Question: I'm trying to insert dates with events in the database, first I populate table with dates and textarea,
as seen in the image,. After filling the textarea, you will hit submit to save the events in the database, only the textarea with value is suppose to be stored but what is happening, all the dates is saving even without events input.
Below is the codes for saving in the database.
'''
if(isset($_POST['submit_calendar']))
{
$memo = $_POST['memo'];
$cMonth = $_POST['cal_month'];
$cYear = $_POST['cal_year'];
$timestamp = mktime(0,0,0,$cMonth,1,$cYear);
$maxday = date("t",$timestamp);
$thismonth = getdate ($timestamp);
$startday = $thismonth['wday'];
for ($i=0; $i<$maxday+$startday; $i++)
{
if($i < $startday) continue;
if($memo == NULL)
{
$i++;
continue;
}
else
{
$date = $cYear."/".$cMonth."/".($i-$startday+1);
$event = $memo[$i-$startday];
$query = "INSERT INTO calendar SET cal_date='$date', cal_event='$event'";
$q = mysql_query($query);
}
}
}
'''
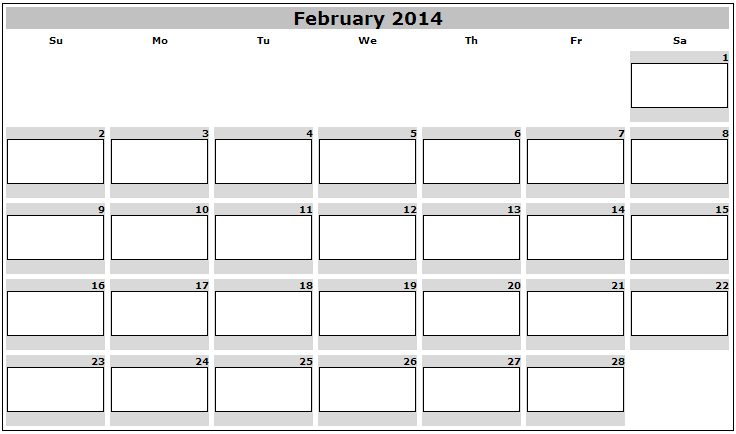
Answer: Try
'''
if(strlen(trim($event))>0){
$query = "INSERT INTO calendar SET cal_date='$date', cal_event='$event'";
}
'''